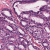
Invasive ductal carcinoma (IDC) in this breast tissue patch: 0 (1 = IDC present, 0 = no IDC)